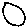
Label: circle